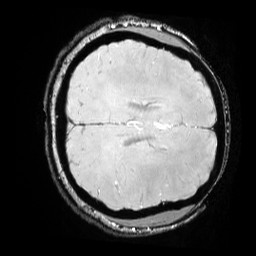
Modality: SWI
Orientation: axial
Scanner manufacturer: siemens
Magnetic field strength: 3 T
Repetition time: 0.03 s
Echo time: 0.02 s